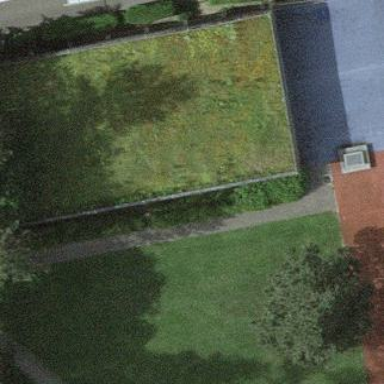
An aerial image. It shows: Sports hall building.